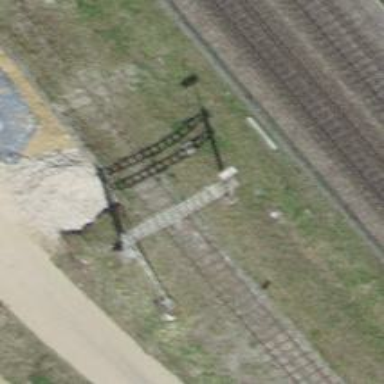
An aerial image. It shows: Siding railway track with one rail.